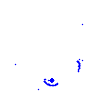
Particle: proton